Question: the data is in object .when i map that to ng multiselect dropdown.value not showing in drop down..angular7
'''
<div class="form group mltslt" *ngIf="individual==true">
<label for="code">Select Student(s) by Register Number </label>
<ng-multiselect-dropdown name="subjecs" [data]="dropdownList" [(ngModel)]="selectedItems"
[settings]="dropdownSettings"
(onSelect)="onItemSelect($event)"
(onDeSelect)="OnItemDeSelect($event)"
(onSelectAll)="onSelectAll($event)"
(onDeSelectAll)="onDeSelectAll($event)" required></ng-multiselect-dropdown>
<br>
'''

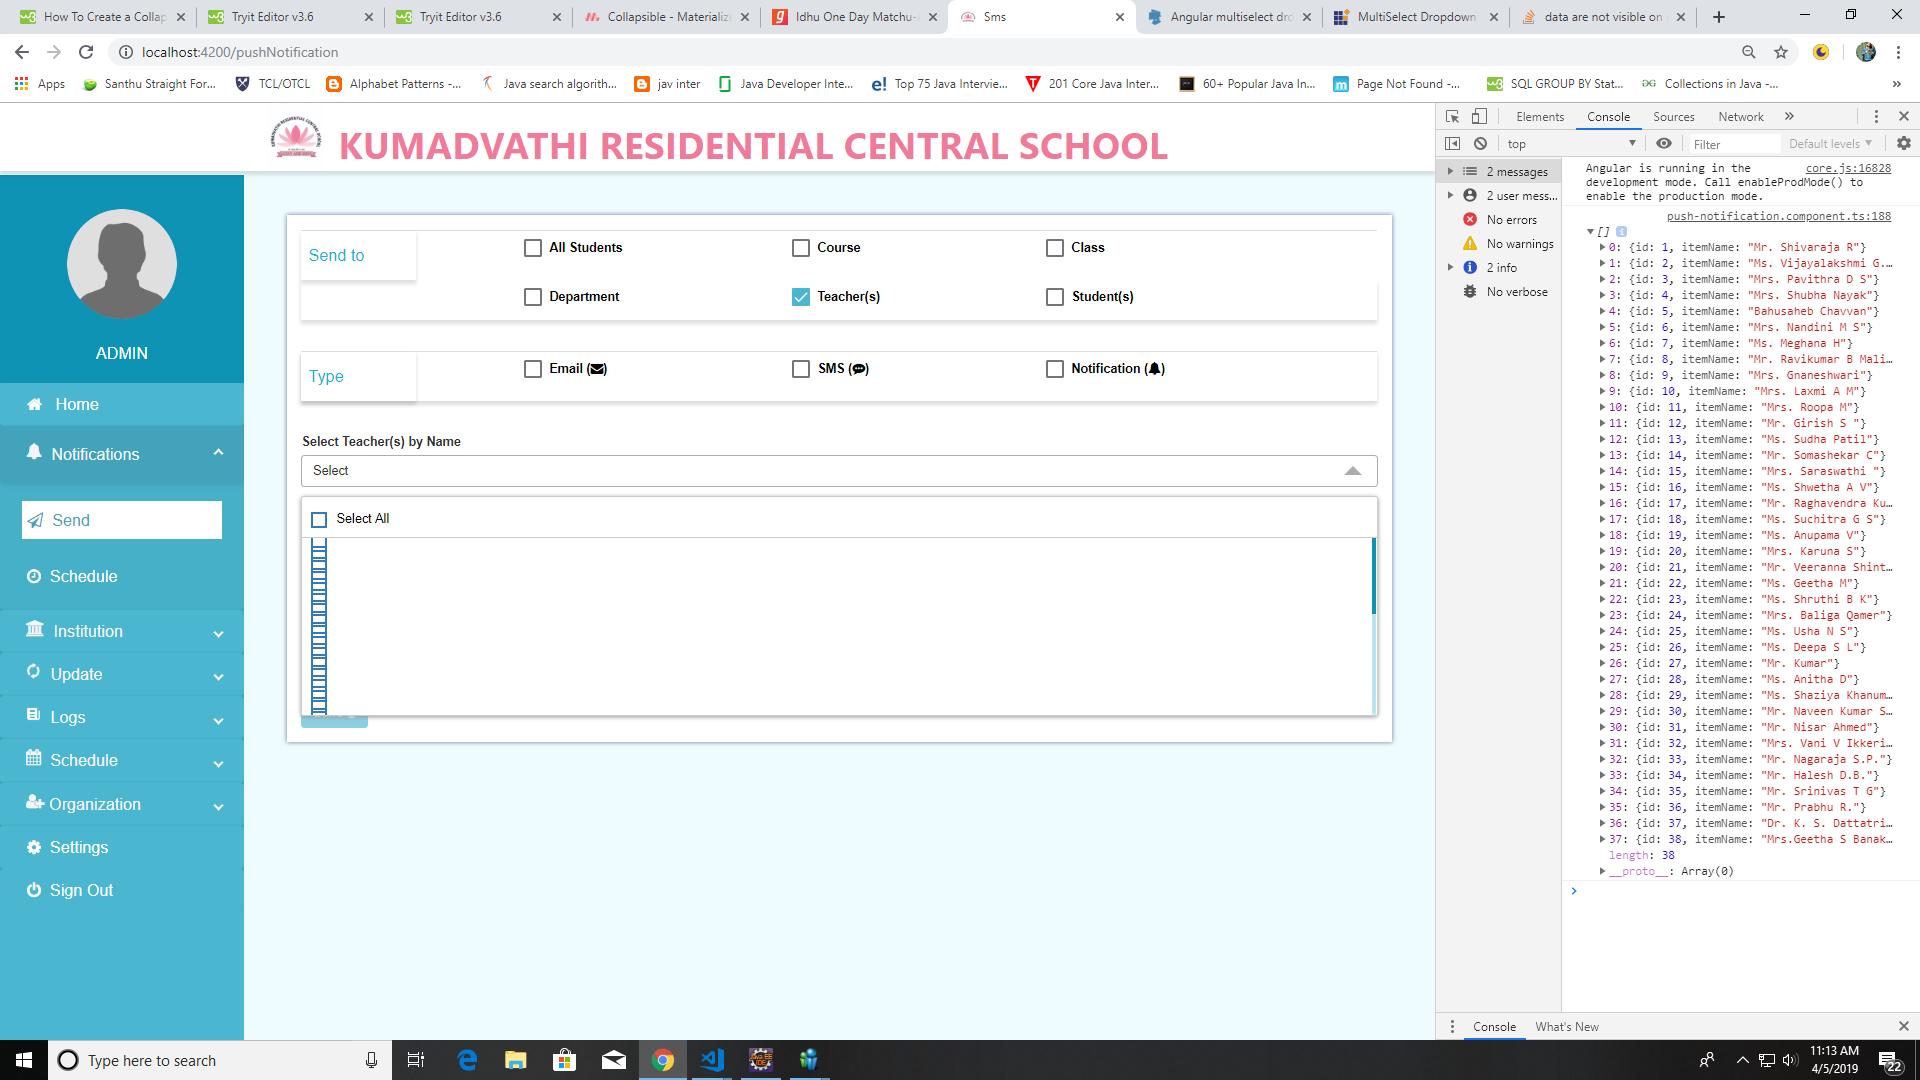
Answer: <URL>
As seen in the documentation. You need to define in the settings the textField property to point to the name in the data.
So the solution should be
'''
this.dropdownList = [
{ id: 1, itemName: 'Mumbai' },
];
this.dropdownSettings = {
singleSelection: false,
idField: 'id',
textField: 'itemName', <--- IMPORTANT, NEEDS TO MATCH THE PROPERTY OF THE NAME IN THE DATA GIVEN
selectAllText: 'Select All',
unSelectAllText: 'UnSelect All',
};
'''